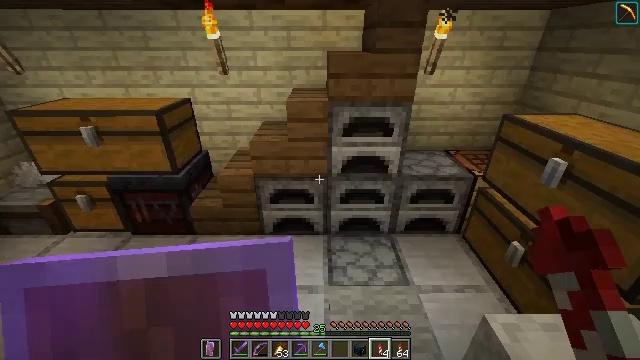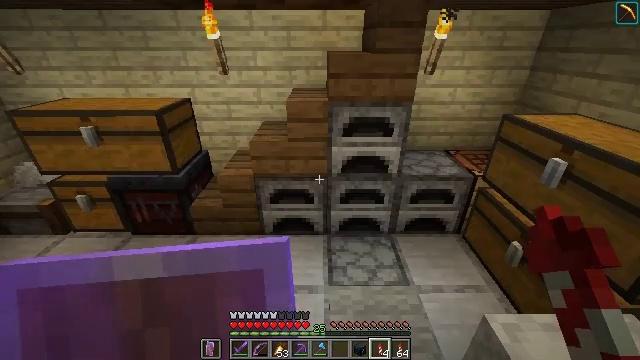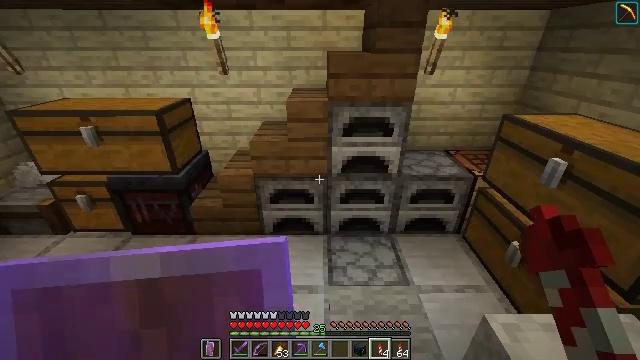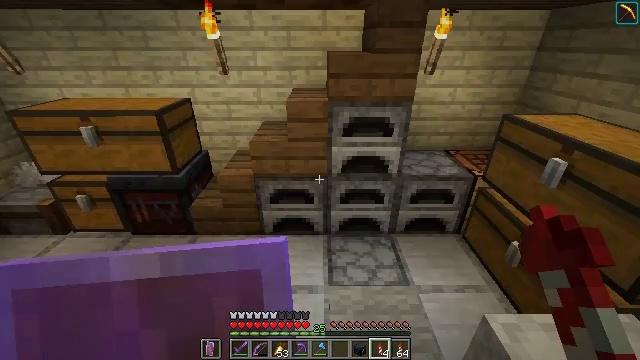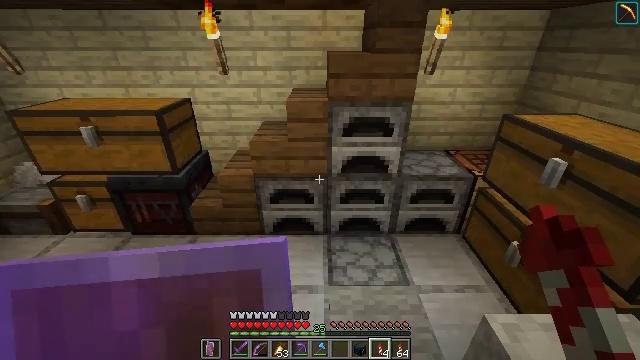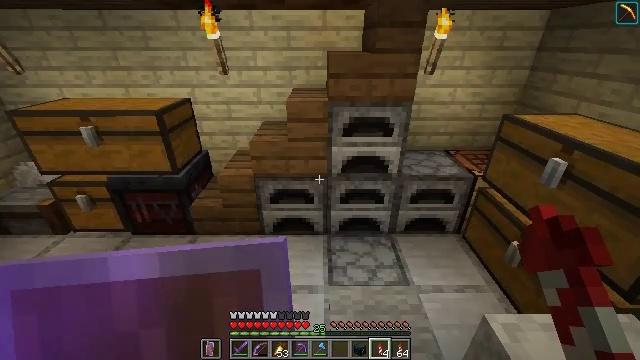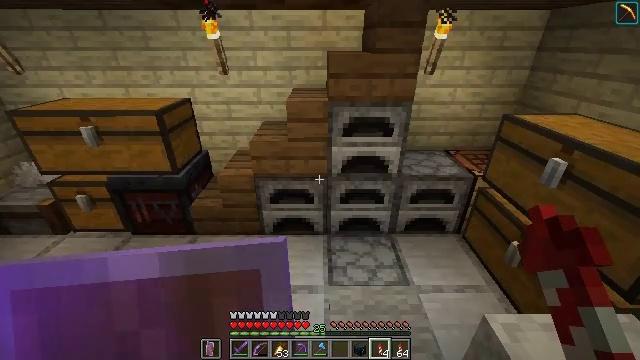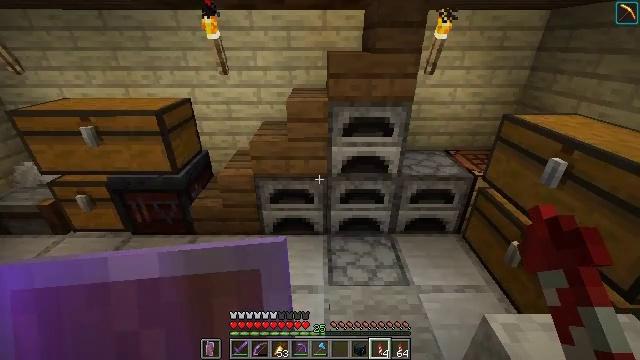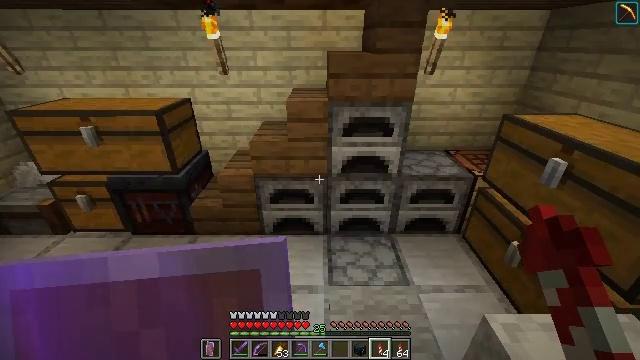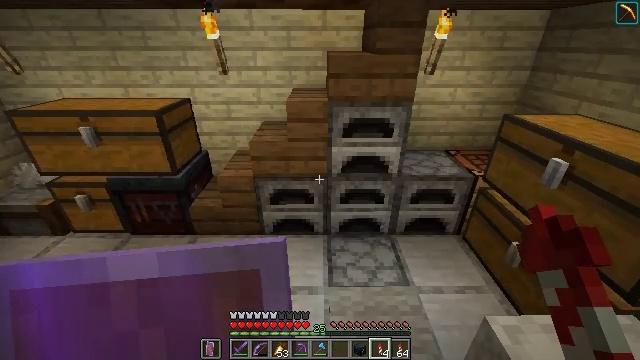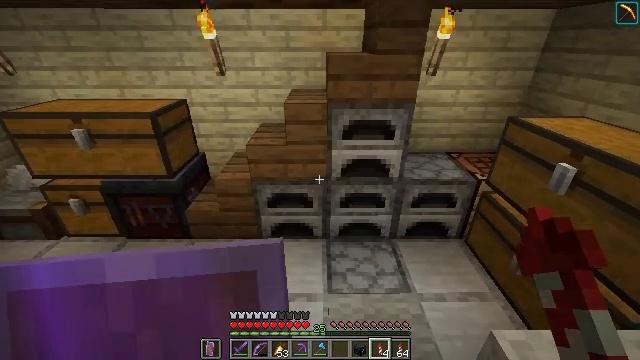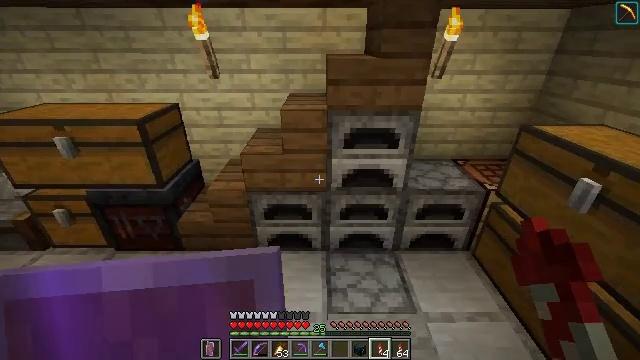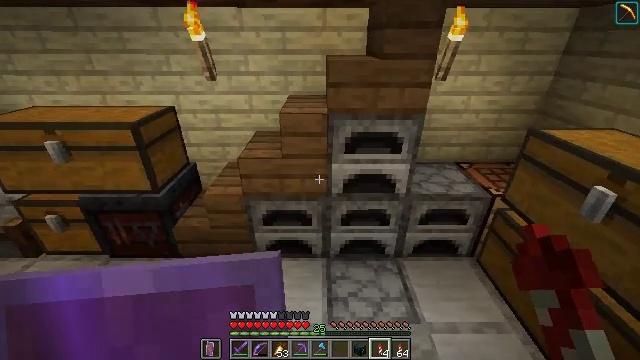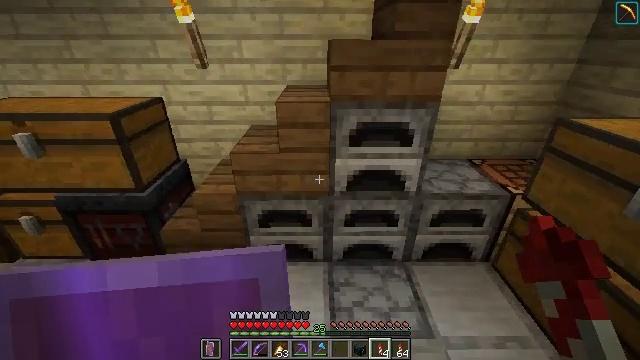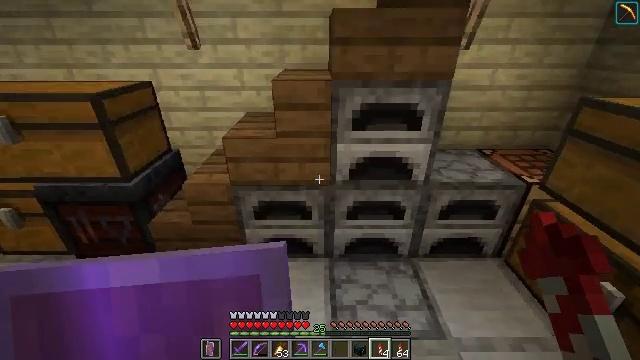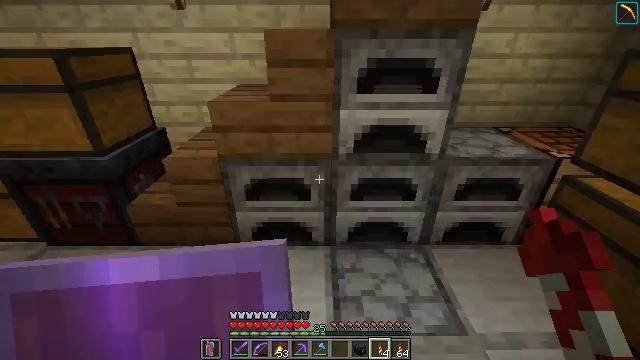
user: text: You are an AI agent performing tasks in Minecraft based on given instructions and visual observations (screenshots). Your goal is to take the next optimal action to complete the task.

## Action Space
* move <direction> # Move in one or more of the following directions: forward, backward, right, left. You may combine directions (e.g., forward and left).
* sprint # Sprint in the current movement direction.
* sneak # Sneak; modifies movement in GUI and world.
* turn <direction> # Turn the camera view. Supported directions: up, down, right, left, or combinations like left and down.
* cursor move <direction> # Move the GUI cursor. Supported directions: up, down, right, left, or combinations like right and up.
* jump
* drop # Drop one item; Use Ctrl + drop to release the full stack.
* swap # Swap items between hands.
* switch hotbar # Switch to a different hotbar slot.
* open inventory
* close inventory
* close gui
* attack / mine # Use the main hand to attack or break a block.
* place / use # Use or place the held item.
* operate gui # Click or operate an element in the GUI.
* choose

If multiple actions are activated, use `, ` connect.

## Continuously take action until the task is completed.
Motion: motion action
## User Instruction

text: Break the brown shulker box to pick it up.
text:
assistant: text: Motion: no_op
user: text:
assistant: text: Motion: no_op
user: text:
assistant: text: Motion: no_op
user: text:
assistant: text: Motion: no_op
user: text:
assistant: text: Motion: no_op
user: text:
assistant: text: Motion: no_op
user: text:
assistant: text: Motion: no_op
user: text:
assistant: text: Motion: no_op
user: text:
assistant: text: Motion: move forward
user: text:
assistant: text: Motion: move forward
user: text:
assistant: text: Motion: move forward
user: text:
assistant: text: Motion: move forward
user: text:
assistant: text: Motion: move forward
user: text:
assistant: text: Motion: move forward
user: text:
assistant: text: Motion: move forward
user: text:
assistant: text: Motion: move forward, turn left and up
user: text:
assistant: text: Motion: move forward, turn left and up
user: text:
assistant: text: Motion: move forward, turn left and up
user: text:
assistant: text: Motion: move forward, turn left
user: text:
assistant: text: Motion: move forward
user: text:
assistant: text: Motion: move forward
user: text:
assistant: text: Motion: move forward
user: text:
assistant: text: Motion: move forward
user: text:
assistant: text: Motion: move forward
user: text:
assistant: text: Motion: move forward
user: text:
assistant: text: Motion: move forward, turn right
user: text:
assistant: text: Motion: move forward, turn right
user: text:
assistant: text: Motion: move forward
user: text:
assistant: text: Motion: move forward, turn left
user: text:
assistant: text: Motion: move forward, turn left and down